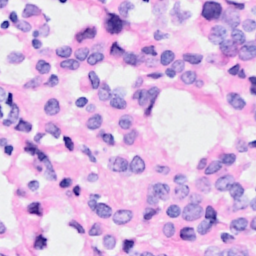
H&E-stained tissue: Breast